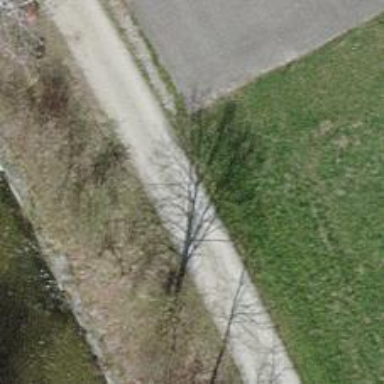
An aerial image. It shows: Gravel track with grade2 tracktype.